Question: I've been learning how to use regex for a little while now, and I thought it would be a great Idea to start on searching a Wikipedia page for sentences containing $search.
So far, I managed to figure out the getting sentences half of it, but I'm just wondering how to get only the sentences with $search in them too.
'''
$content = $wdata->query->pages->$wpageid->extract;
preg_match_all('/(?<=[.?!]|^).*?(?=([.?!])\s{0,3}[A-Z]|$)/s',$content,$matches);
echo "<pre>";
for($i=0;$i<count($matches[0]);$i++)
$result[] = trim($matches[0][$i]).$matches[1][$i];
print_r($result);
'''
So far this is what I have, which works well at getting an array of sentences, but no all are related to, or fit the $search term.
I was wondering how I can check or only get the sentences with $search in them.
It should be a simple as pasting '('.$search.')' in the regex '/(?<=[.?!]|^).*?(?=([.?!])\s{0,3}[A-Z]|$)/s' but, as I said, I'm new to regex, and I don't know where to put it, and even if that would work.
Any help from you guys would be much appreciated!
Also, if its not too much trouble, the Wikipedia sections stay, and for some reason, some lines aren't part of the array (see photo).

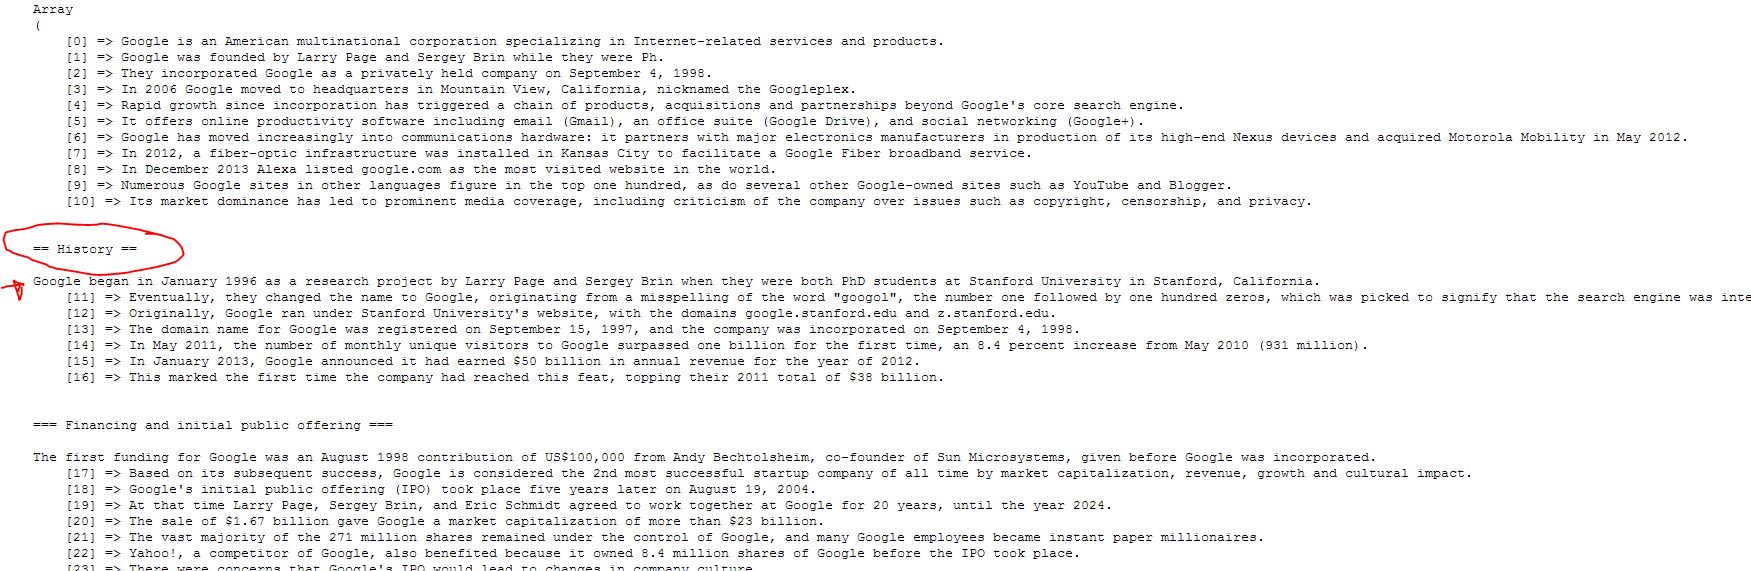
Answer: If you already have a list of sentences, use your FOR loop to filter only the relevant ones with, ie, stripos() function. You don't really need to put your $search inside the regex.
EDIT, example:
'''
for($i=0;$i<count($matches[0]);$i++)
{
$sentence = trim($matches[0][$i]).$matches[1][$i];
if (stripos($sentence, $search) !== false)
$result[] = $sentence;
}
'''